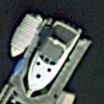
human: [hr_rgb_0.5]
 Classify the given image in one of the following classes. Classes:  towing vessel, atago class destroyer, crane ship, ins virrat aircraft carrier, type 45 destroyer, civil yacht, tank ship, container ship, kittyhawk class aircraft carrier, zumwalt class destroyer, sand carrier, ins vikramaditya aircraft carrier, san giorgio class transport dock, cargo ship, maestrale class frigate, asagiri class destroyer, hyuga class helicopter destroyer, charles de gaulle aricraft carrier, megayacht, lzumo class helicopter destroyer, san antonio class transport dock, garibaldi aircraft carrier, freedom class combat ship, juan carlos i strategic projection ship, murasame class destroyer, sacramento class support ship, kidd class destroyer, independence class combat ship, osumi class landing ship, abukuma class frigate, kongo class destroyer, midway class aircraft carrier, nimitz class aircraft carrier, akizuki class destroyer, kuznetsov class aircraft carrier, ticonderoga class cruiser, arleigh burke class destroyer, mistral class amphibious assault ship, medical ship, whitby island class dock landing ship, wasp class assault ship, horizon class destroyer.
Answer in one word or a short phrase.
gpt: Civil yacht